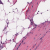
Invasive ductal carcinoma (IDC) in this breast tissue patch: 1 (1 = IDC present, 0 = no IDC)